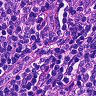
Metastatic tissue present: no